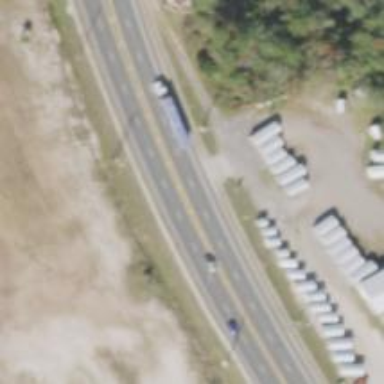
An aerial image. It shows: Asphalt road designated as trunk highway.